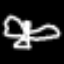
Label: angel